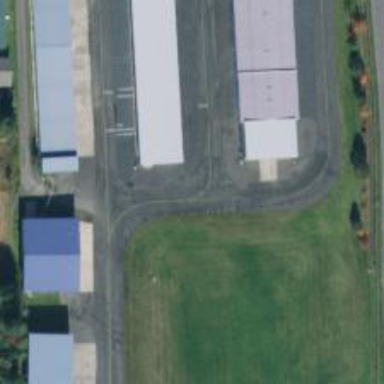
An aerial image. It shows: Asphalt taxiway at the airport.